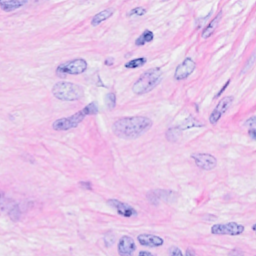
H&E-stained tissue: Breast